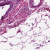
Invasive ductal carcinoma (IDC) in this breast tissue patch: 0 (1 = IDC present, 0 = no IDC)